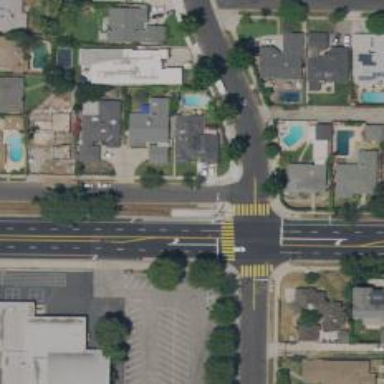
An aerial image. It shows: Marked and uncontrolled crossing on the road.